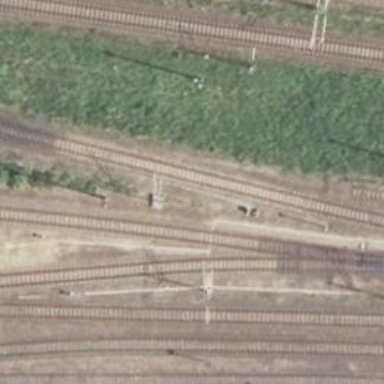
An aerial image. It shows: Railway switch.